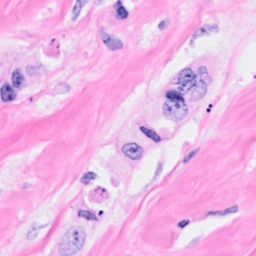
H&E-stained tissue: Breast